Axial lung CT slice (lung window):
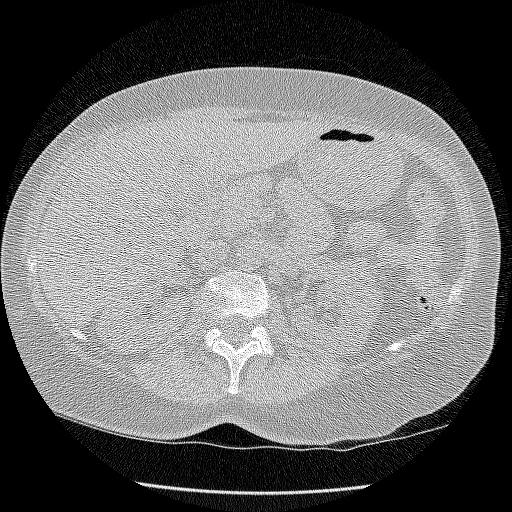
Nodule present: no